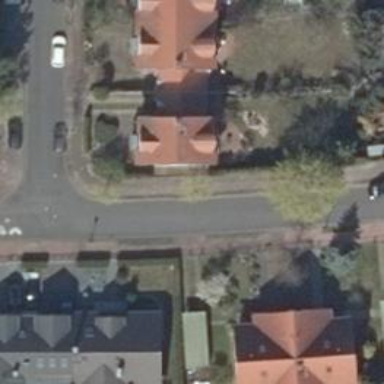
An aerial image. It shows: Residential road with asphalt surface and sidewalks on both sides.